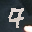
Label: 7